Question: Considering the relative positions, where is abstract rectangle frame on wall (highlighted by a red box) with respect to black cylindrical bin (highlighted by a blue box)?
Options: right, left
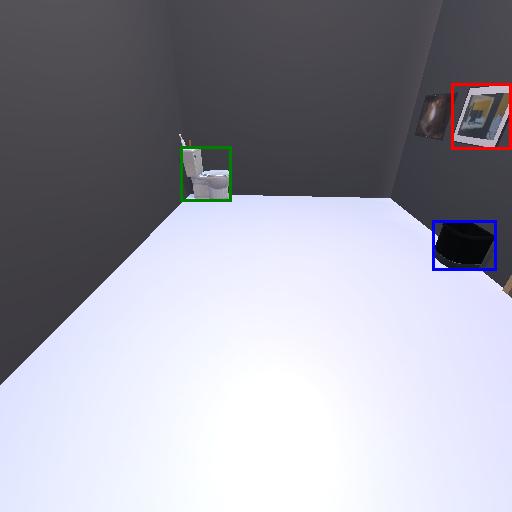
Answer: right